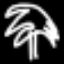
Label: palm tree